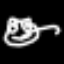
Label: frog